Question: Mockup:

The parent div's height is dynamic; it shrinks to fit the left-hand div (the one containing the text). I'd like the right-hand div (white background, with child img) to stretch vertically to fill the parent div. Unfortunately, 'height: 100%' only works when the parent div's height is statically determined.
Here's what I've got right now:
'''
.container {
background-color: lightgray
}
.blurb {
display: inline-block;
padding: 2em;
}
.decoration {
float: right;
background-color: white;
position: relative;
left: -10px;
height: 100% // XXX does not work
}
'''
'''
<div class="container">
<div class="blurb">
Lorem ipsum...
</div>
<div class="decoration">
</div>
</div>
'''
Answers to similar questions recommend using 'display: table-cell;', but then you have the issue of making the first (text) div stretch horizontally all the way, which is a different can of worms entirely.
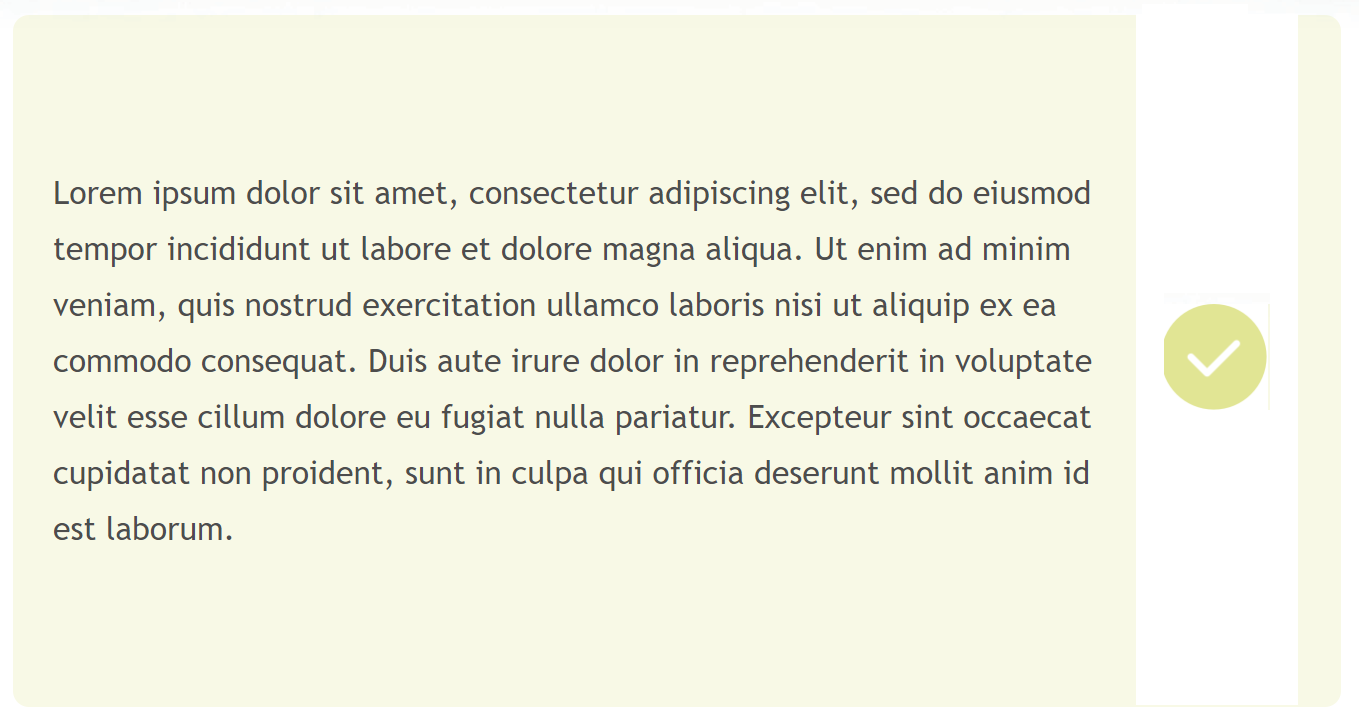
Answer: Flexbox can do that.
'''
.container {
background-color: lightgray;
display: flex;
border: 1px solid red;
width: 80%;
margin: 1em auto;
}
.blurb {
flex: 1;
padding: 2em;
}
.decoration {
display: flex;
align-items: center;
background-color: white;
margin-right: 1em;
}
'''
'''
<div class="container">
<div class="blurb">
Lorem ipsum...
</div>
<div class="decoration">
</div>
</div>
<div class="container">
<div class="blurb">
Lorem ipsum dolor sit amet consectetur adipisicing elit. Reiciendis molestiae accusantium, magni commodi repellendus quidem facilis doloremque perspiciatis, ab odio omnis deleniti, obcaecati maiores dolores?
</div>
<div class="decoration">
</div>
</div>
'''